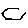
Label: hexagon